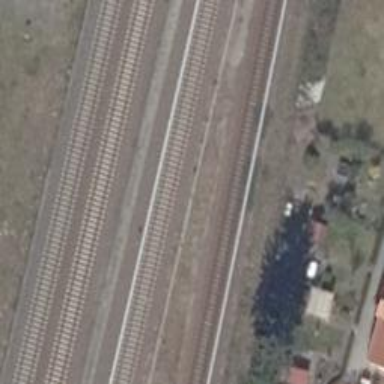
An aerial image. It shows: Railway signal.